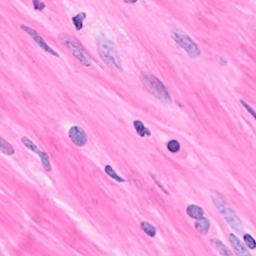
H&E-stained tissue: Breast